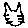
Label: cat